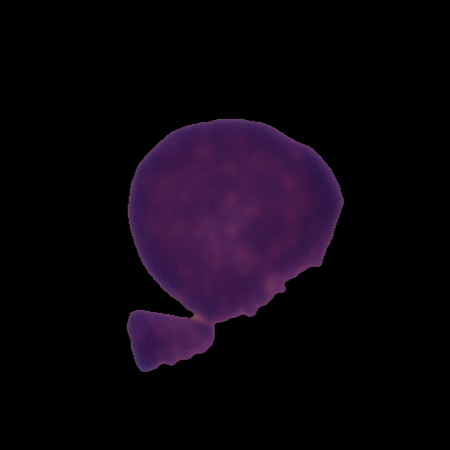
Label: healthy